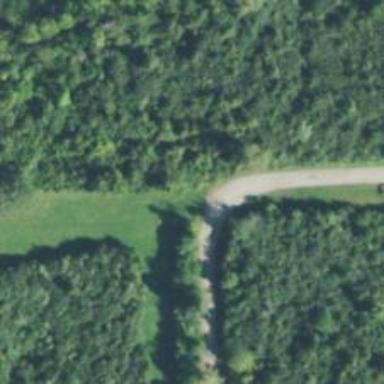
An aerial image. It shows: Access road designated as service road.